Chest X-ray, AP view. Patient: 63 years old, sex M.
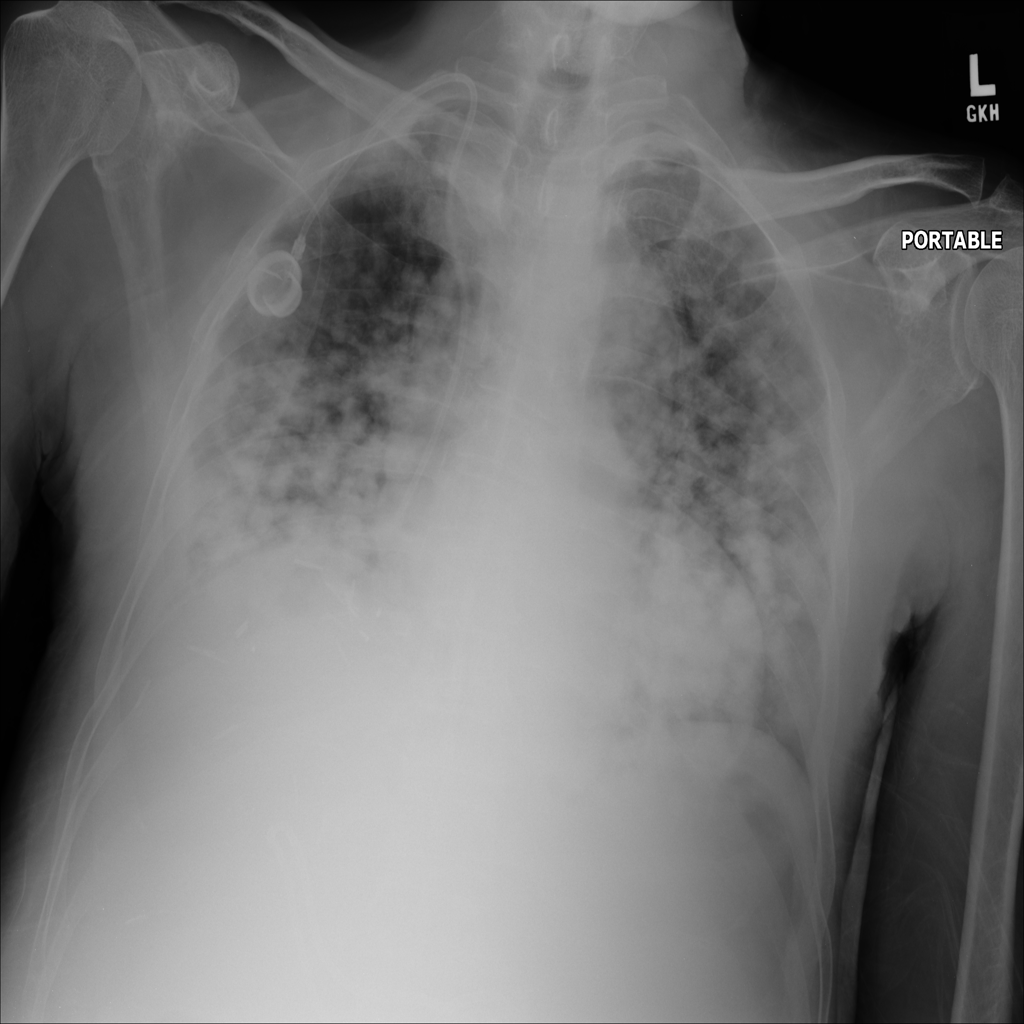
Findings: Infiltration, Nodule